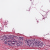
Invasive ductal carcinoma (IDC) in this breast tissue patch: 0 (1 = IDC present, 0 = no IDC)